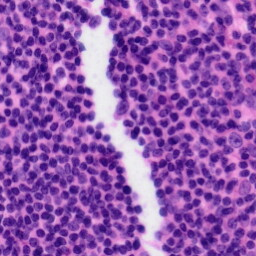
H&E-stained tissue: Tonsil